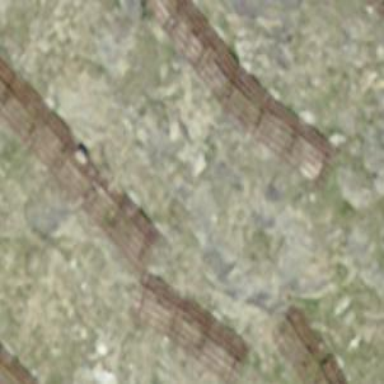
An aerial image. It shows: Snow fence.